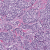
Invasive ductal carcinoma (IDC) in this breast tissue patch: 1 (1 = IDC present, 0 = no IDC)